Question: I want to write out the number of times a car has been rented and I just cant get it to work, I have two tables. one is called 'vehicle' and the other 'rental'.
In rental is where all the "rentings" go when you book a car and all the vehicles is stored in vehicle. This is the query I made that almost works.
'''
SELECT vehicle.id,COUNT(rental.vid) as rented,IFNULL(rental.vid,0) as nothing, vehicle.make as make, vehicle.model as model, vehicle.regnr as regnr, vehicle.color as color, vehicle.state as state, vehicle.imgurl as img, vehicle.description as description, vehicle.id
FROM rental,vehicle
WHERE vid = vehicle.id GROUP BY vid
'''
and will print out this:

The rest which doesn't have a value (never been rented) isn't there, I have tried a lot of different ways with 'IFNULL' but haven't gotten anywhere.
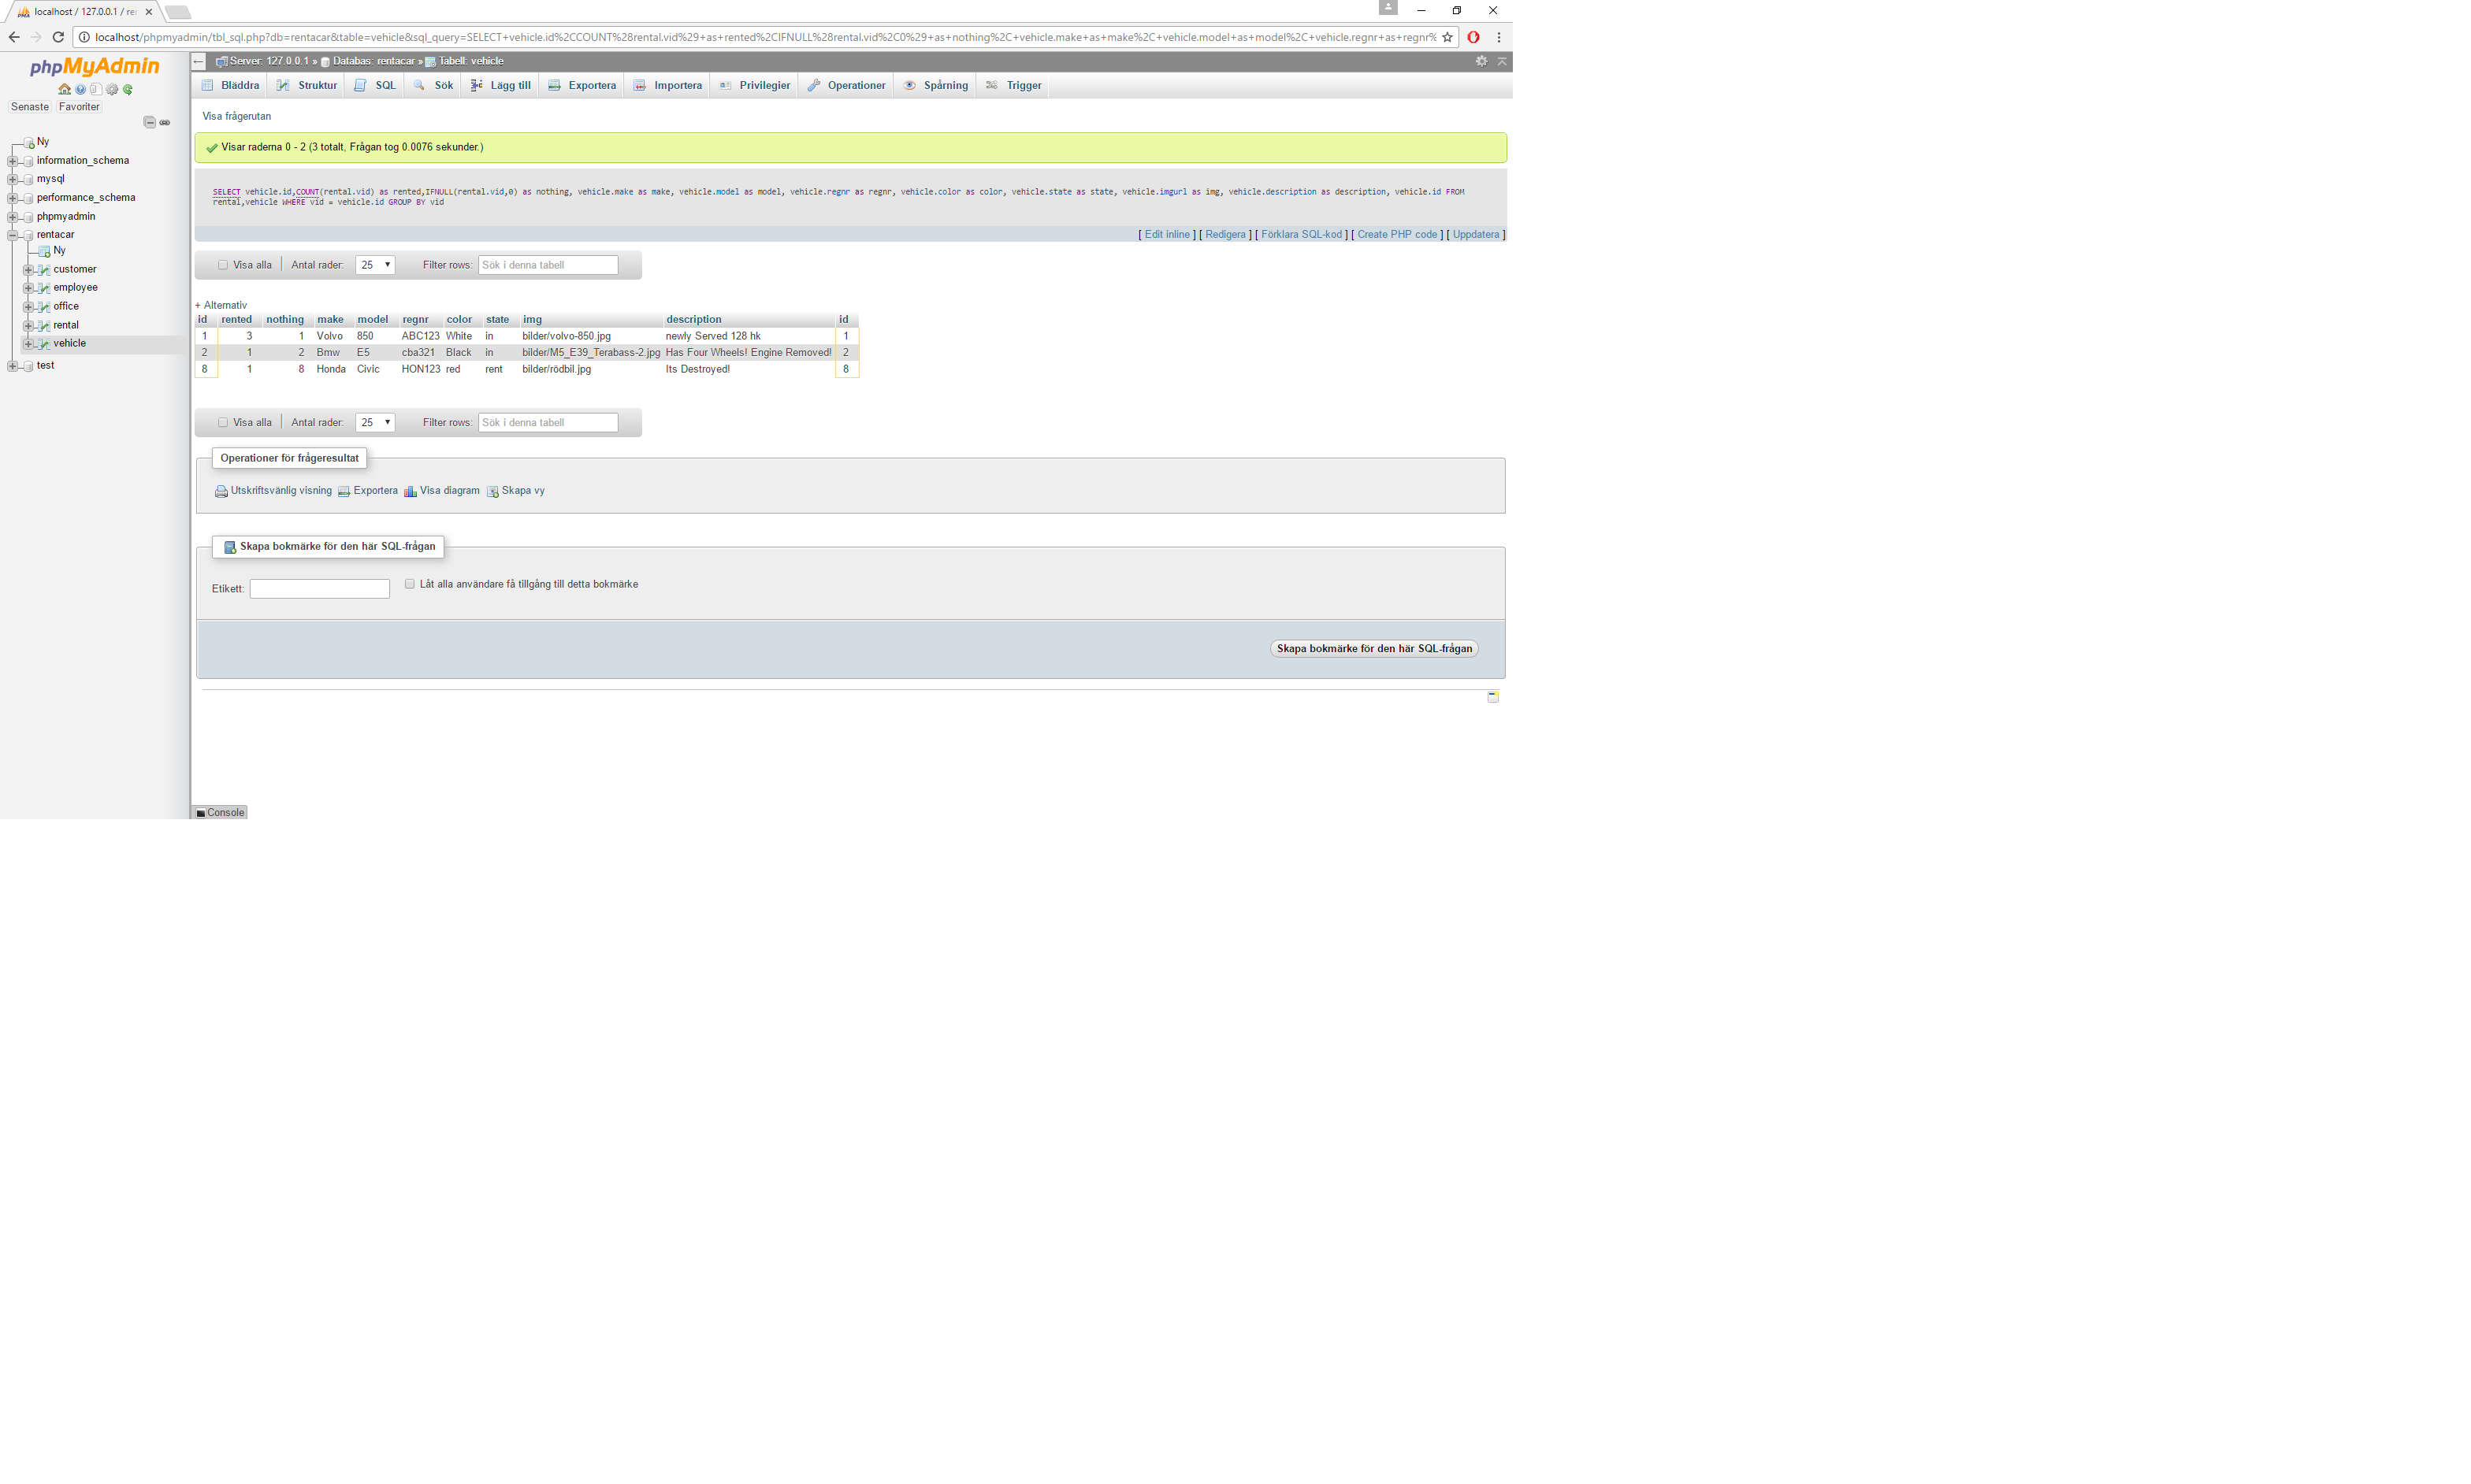
Answer: 'Select' from 'Vehicle' table and 'Left Join' to 'Rental' table. This will include Vehicle that have never been Rented and their Count(rental.vid) will be 0:
'''
SELECT vehicle.id
,COUNT(rental.vid) as rented
, vehicle.make as make
, vehicle.model as model
, vehicle.regnr as regnr
, vehicle.color as color
, vehicle.state as state
, vehicle.imgurl as img
, vehicle.description as description
FROM vehicle
left join rental on vid = vehicle.id
GROUP BY vehicle.id
'''
<URL>
The implicit join you have in your example is equivalent to an 'inner join'. With a left join you select all rows you want from your source table. If there are matches to the table you are left joining to, they will appear as well. It's a good way to append data to your source table.